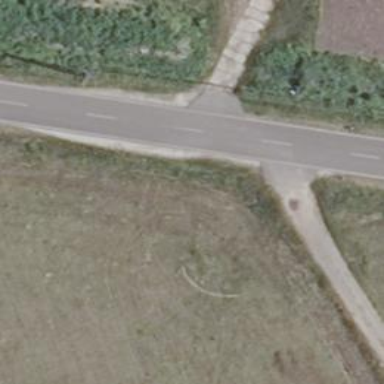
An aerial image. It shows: Emergency access point on the road.